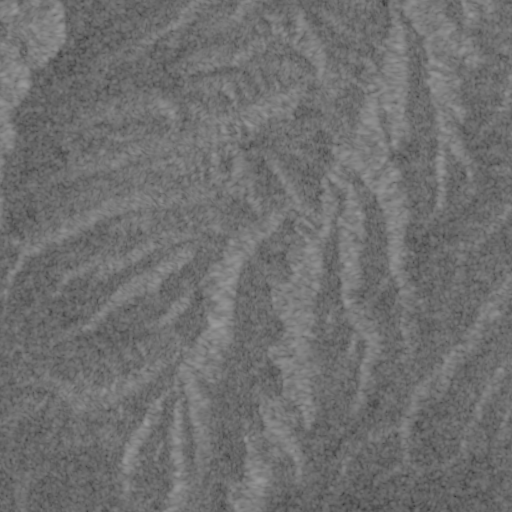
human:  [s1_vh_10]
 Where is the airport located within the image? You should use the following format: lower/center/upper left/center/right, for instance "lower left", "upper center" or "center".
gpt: The airport is located in the upper left of the image.
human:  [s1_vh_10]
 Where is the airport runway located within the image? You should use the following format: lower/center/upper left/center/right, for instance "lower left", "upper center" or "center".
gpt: The airport runway is located in the upper left of the image.
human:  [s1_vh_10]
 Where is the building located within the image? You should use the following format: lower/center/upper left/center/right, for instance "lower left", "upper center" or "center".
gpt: The building is located in the upper left of the image.
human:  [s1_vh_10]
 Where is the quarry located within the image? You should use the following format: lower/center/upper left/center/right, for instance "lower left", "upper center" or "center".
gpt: There is no quarry in the image.

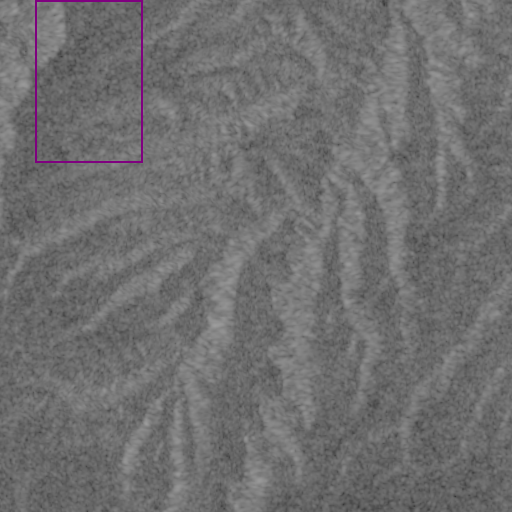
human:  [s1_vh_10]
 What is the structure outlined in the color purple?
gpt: The structure outlined in purple is an airport.
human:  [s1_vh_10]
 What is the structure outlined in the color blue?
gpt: There is no blue outline.